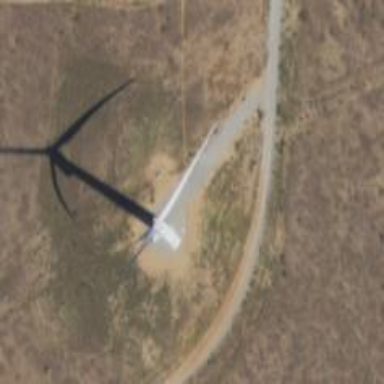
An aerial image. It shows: Wind generator with horizontal axis. The generator is wind turbine.